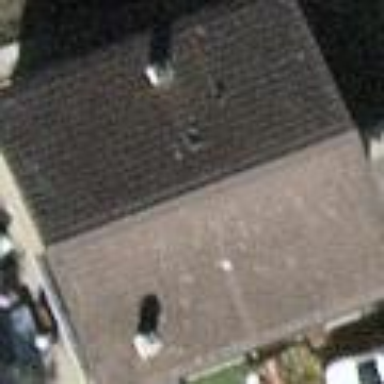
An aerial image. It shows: Building with gabled roof made of tiles. The roof is oriented across the building.